Question: Is there a way to make use of iPad/iPhone's socket capabilities ? Is there any way to expose this functionality with <URL> 3 or some uber HTML5 framework?
On the Arduino forums I'm trying to find out my hardware limits, <URL>.

(With webSockets, or with UDP. It doesn't have to be Haxe.)
I'm researching the possibility of using webSockets, which should be the easiest if it's possible.
However, I'd like to consider all options. So I know Arduino can talk <URL>. And I know that there is a CocoaAsyncSocket library for Objective-C. Only, I'd like to NOT prototype in Objective-C...
(So, this will be the n-th post on Stack Overflow about a Wi-Fi-enabled Arduino that I'd like to talk to an <URL>
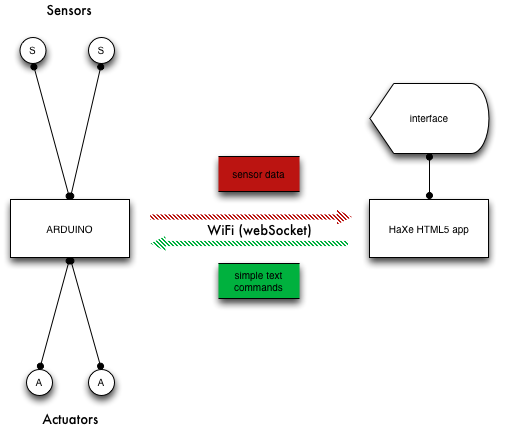
Answer: You can use the C POSIX socket API (probably easiest, if you know C). Or you can use HTML5/Javascript and Haxe or socket.io.